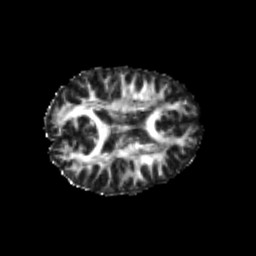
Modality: FA
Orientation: axial
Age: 20
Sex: female
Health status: healthy
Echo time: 0.074 s